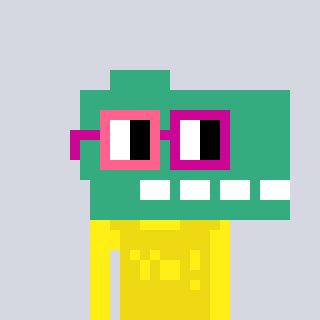
a pixel art character with square pink and red glasses, a dino-shaped head and a yellow-colored body on a cool background